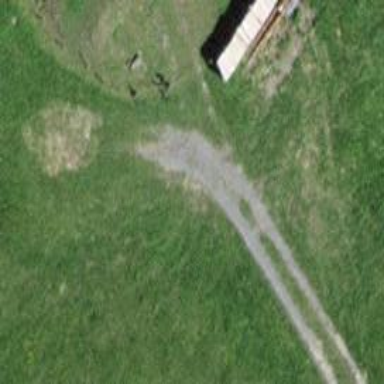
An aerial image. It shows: Track with pebblestone surface. The track is of grade4 tracktype.